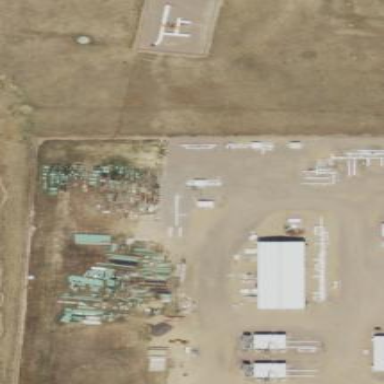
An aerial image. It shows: Fence surrounding substation.